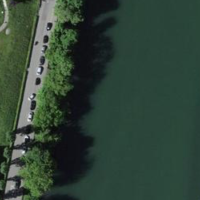
EUNIS habitat code: 15
Species observed at this site:
Aegopodium podagraria